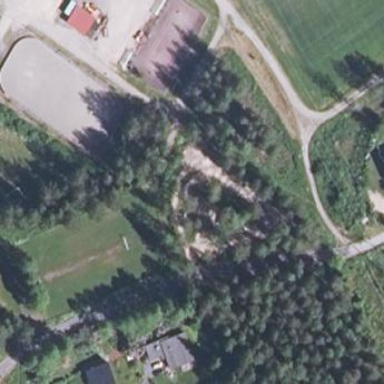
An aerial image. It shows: Gravel cycling track through leisure land.